Aerial crown-view tile of a tropical tree (Barro Colorado Island, Panama), acquired 20240813:
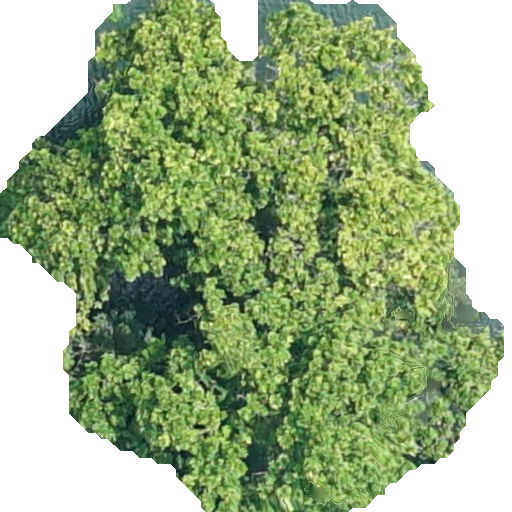
Species: Anacardium excelsum
GBIF accepted scientific name: Anacardium excelsum
Crown area: 282.727 m²